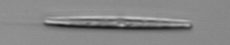
Label: pennate